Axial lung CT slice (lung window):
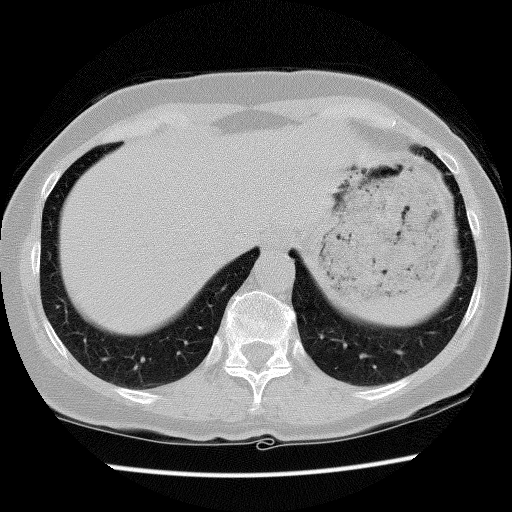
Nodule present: no